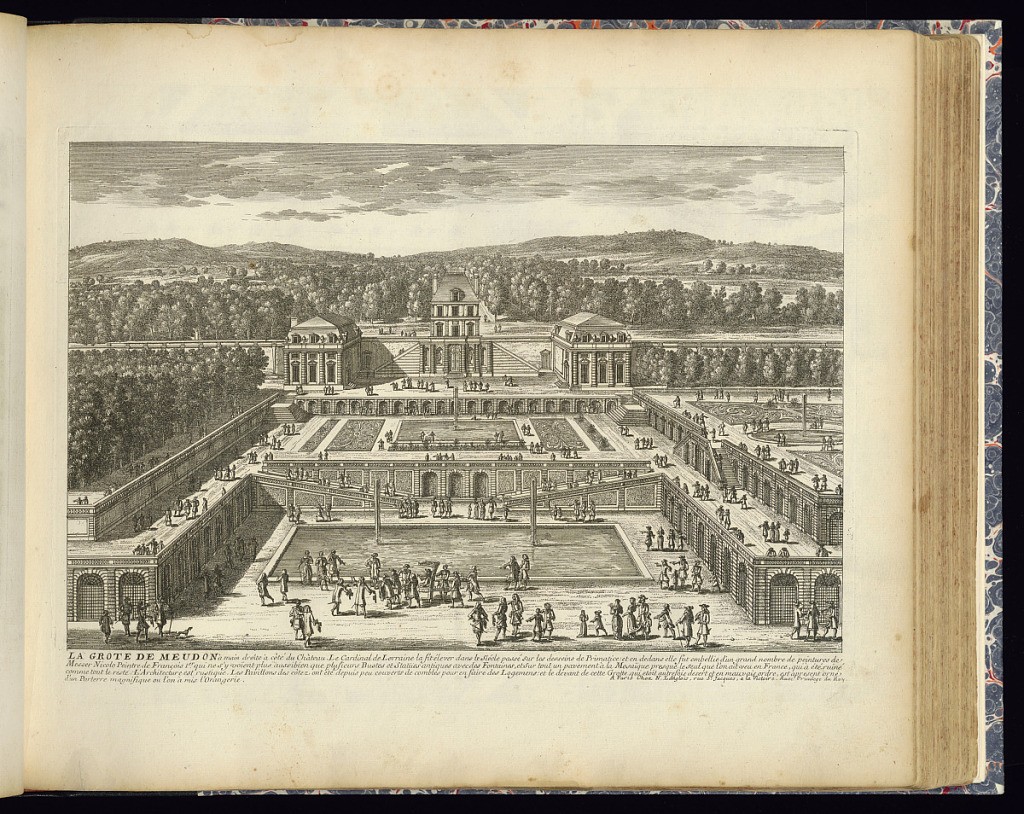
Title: LA GROTE DE MEUDON à main droite à côté du Château
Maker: Adam Perelle, French, 1638 – 1695
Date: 1679–1703
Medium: Etching on laid paper
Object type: Print
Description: View of a garden pavilion containing a grotto in the grounds of the chateau of Meudon, in the foreground, basins, fountains, and parterre on three different levels with ramps and stairs leading to each level. Trees in the background. Figures and sedan chairs throughout the grounds. The plate is titled with a description of the gardens.